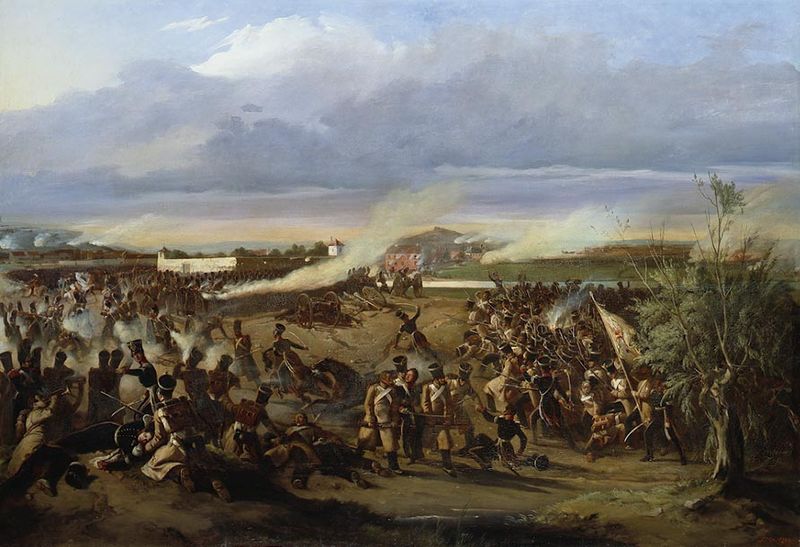
Titel: Die badische Leibgrenadiergarde erstürmt die Barriere von Pantin in der Schlacht vor Paris am 30. März 1814
Künstler: Feodor Dietz
Standort: Karlsruhe
Institution: Staatliche Kunsthalle Karlsruhe
Schlagwörter: angriff, baum, berg, blau, blätter, feuer, gemälde, himmel, kampf, mann, schatten, weiß, wolken, bäume, fluss, grün, landschaft, menschen, sand, stadt, braun, bunt, fenster, frankreich, hut, hüte, licht, männer, zeichnung, gebäude, haus, schloss, wiese, wolke, menge, mützen, tod, tot, öl, ebene, erde, feld, horizont, häuser, hügel, weide, weite, wind, qualm, rauch, boden, front, wald, pferd, pferde, räder, deutschland, hellblau, sommer, liegen, ansicht, fahnen, ort, fahne, flagge, afrika, berge, dorf, mauer, nebel, rad, brand, dampf, franzosen, krieg, schlacht, sturm, historienbild, soldaten, rauchen, flucht, kanone, burg, brennen, festung, militär, säbel, uniform, uniformen, waffen, gemetzel, leichen, soldat, tote, verletzte, waffe, getümmel, kugel, napoleon, dreispitz, helm, stiefel, laubbaum, armee, heer, rüstung, sieg, helme, gewehr, aufgabe, niederlage, gefangene, geschütz, geschütze, kanonen, flinte, kreig, rucksack, tornister, gewehre, orientalismus, fort, leigen, verwundete, gefallen, schießen, kniefall, infanterie, schlachtfeld, aufeinandertreffen, standarte, gefecht, schuss, trompete, kastell, südstaaten, ruach, bajonett, bürgerkrieg, jena, truppen, gewirr, schlachtengemälde, gewähr, freiheitskampf, garnison, gewähre, schlachtenszene, schlachtszene, rauche, unifrom, briten, balue, schlachtengetümmel, grenadier, frankfreich, preusen, 1789, bastei, kriegslandschaft, schus, weiter himmel, sldaten, hereros, herero, mossberg, redn, brennende häuser, +gemälde, schlachtenmalerei, shlachtfeld, auerstedt, bastai, forts